Question: I'm trying to dynamically build relative layouts consisting of an image and a textview at the moment. I have tried building a loop to place the next relative layout below the former one, but I can't really make it work. The end result should be something like this, but I guess that if i figure out how to align below the former one, I can also figure out how to place it right_of the former relative layout.

Any suggestions? This is my code so far:
'''
RelativeLayout container1 = (RelativeLayout) rootView
.findViewById(R.id.main_layout);
for (int i = 0; i < pictures.size(); i++) {
RelativeLayout tile = new RelativeLayout(getActivity());
tile.setId(i);
RelativeLayout.LayoutParams params = new RelativeLayout.LayoutParams(
LayoutParams.MATCH_PARENT, LayoutParams.MATCH_PARENT);
params.height = height / 3;
params.width = width / 2;
tile.setLayoutParams(params);
ImageButton ibGood = new ImageButton(getActivity());
ibGood.setId(1);
ibGood.setImageResource(pictures.get(0));
ibGood.setAdjustViewBounds(true);
ibGood.setMaxHeight(height / 3 / 5 * 4);
ibGood.setMaxWidth(width);
ibGood.setScaleType(ScaleType.CENTER_CROP);
ibGood.setPadding(5, 5, 5, 5);
tile.addView(ibGood);
RelativeLayout.LayoutParams tvPriceParam = new RelativeLayout.LayoutParams(
LayoutParams.MATCH_PARENT, LayoutParams.MATCH_PARENT);
tvPriceParam.addRule(RelativeLayout.BELOW, ibGood.getId());
tvPriceParam.addRule(RelativeLayout.ALIGN_LEFT, ibGood.getId());
TextView tvPrice = new TextView(getActivity());
tvPrice.setId(2);
tvPrice.setHeight(tile.getHeight() / 5);
tvPrice.setWidth(tile.getWidth() / 5 * 2);
tvPrice.setPadding(5, 0, 0, 5);
tvPrice.setText(Integer.toString(price.get(0)));
tile.addView(tvPrice, tvPriceParam);
if (counter == 0) {
container1.addView(tile);
} else if (counter % 2 == 0) {
RelativeLayout.LayoutParams lay = new RelativeLayout.LayoutParams(
LayoutParams.WRAP_CONTENT,
LayoutParams.WRAP_CONTENT);
lay.addRule(RelativeLayout.BELOW, -1);
tile.setLayoutParams(lay);
container1.addView(tile);
}
counter += 1;
}
'''
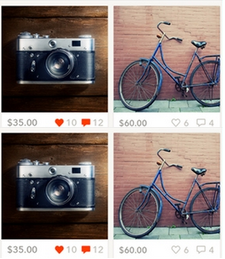
Answer: you can make it with the custom gridview !! why you are doing this with the relative layout ?
here is the link which you can use to achieve what do you want..
<URL>
<URL>
please visit 3 links are there you will get that you want .. with relative layout ..
Thanks,
Madhav